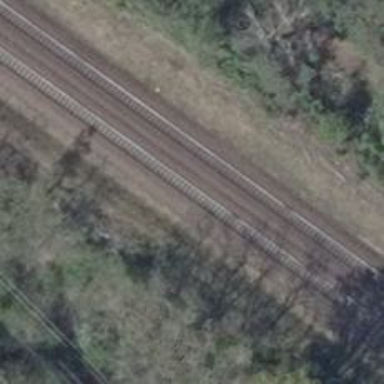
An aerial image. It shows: Railway with electrified contact lines running along embankment.